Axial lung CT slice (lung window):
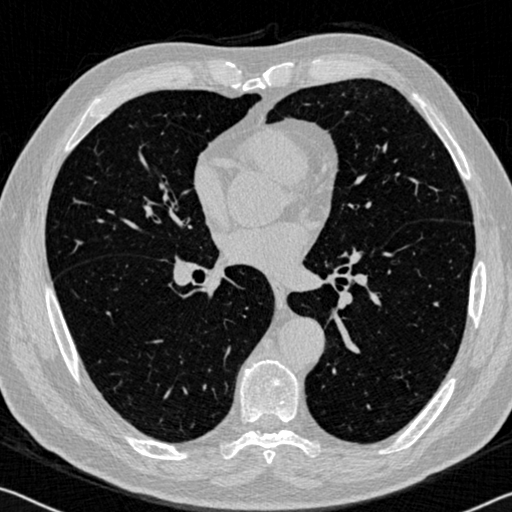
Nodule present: no